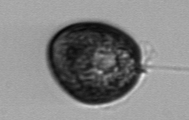
Label: Prorocentrum